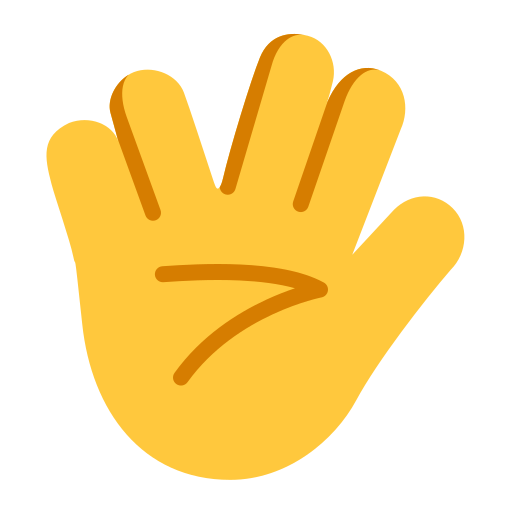
vulcan salute flat default